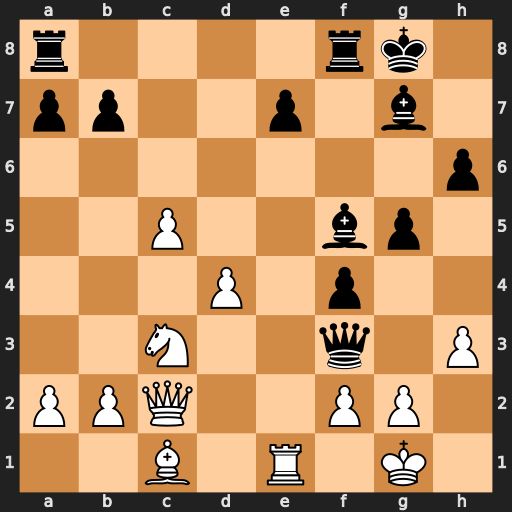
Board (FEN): r4rk1/pp2p1b1/7p/2P2bp1/3P1p2/2N2q1P/PPQ2PP1/2B1R1K1
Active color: w
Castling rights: -
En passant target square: -
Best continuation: Qb3+ e6 gxf3